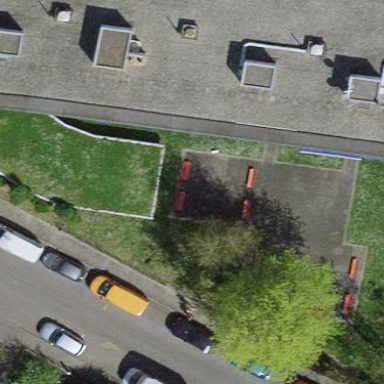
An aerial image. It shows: View of roof of building.